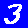
Digit: 3